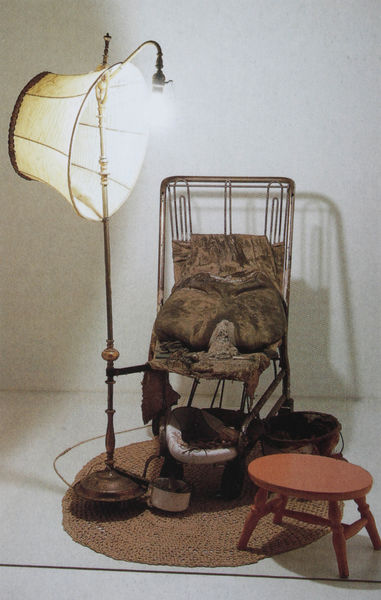
Titel: The Illegal Operation
Künstler: Ed Kienholz
Schlagwörter: fuß, schatten, weiß, gelb, braun, grau, hell, holz, lampe, licht, raum, schwarz, stuhl, rot, schirm, teppich, wand, pelz, rückenlehne, gitter, boden, interieur, sessel, decke, leuchte, alltag, rund, henkel, beine, fell, topf, lampenschirm, modern, hocker, schemel, kissen, polster, leuchter, metall, läufer, leuchten, stege, foto, fotografie, photographie, birne, messing, geflecht, brennen, kunst, photo, ausstellung, farbfoto, brauntöne, rotbraun, ständer, stange, stehlampe, eimer, brau, bügel, aufnahme, installation, gestenge, leitung, ready made, stecker, beuss, hockerbeine, kokosteppich, lampenfuß, leuchtschirm, small foot stool, lamp adjusted to give spotlight effect, old wooden chair